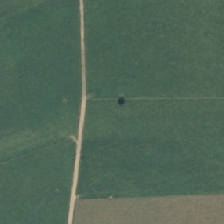
Land cover: shortrotation_cropland